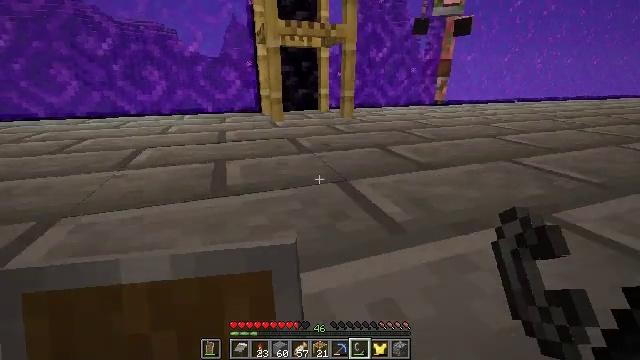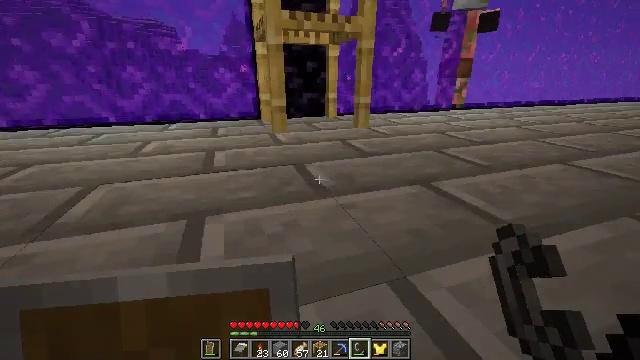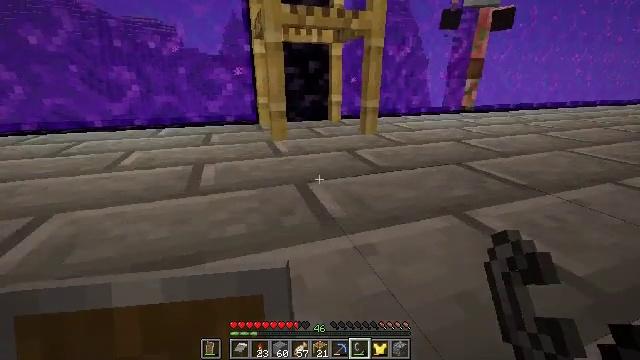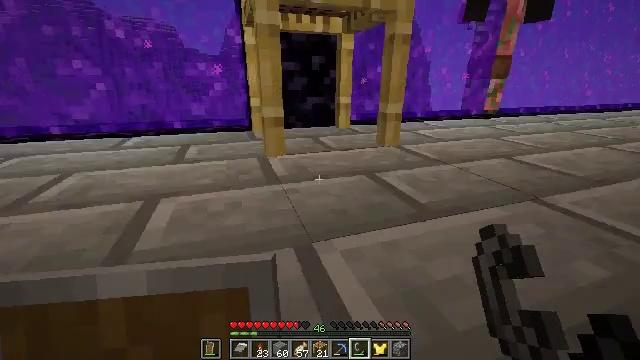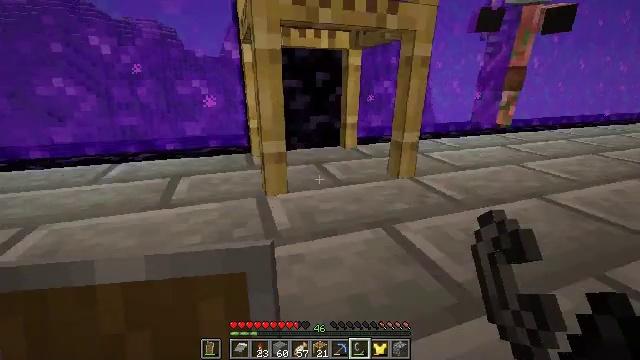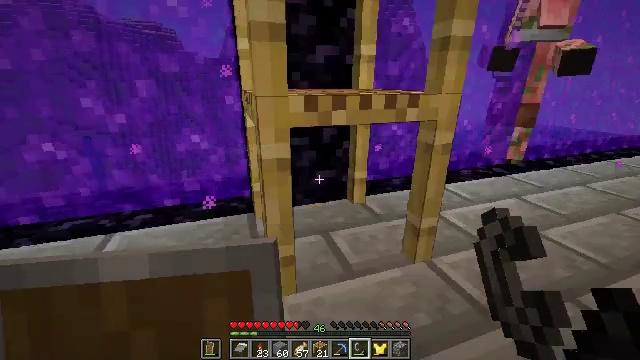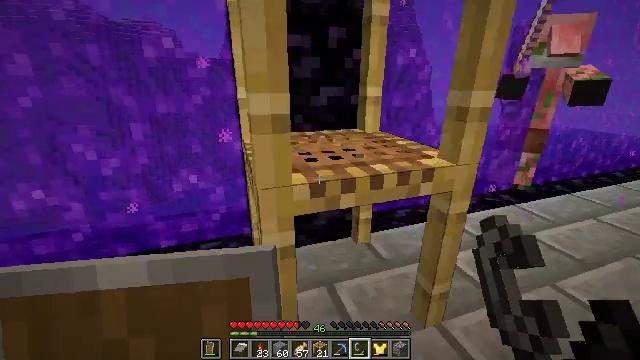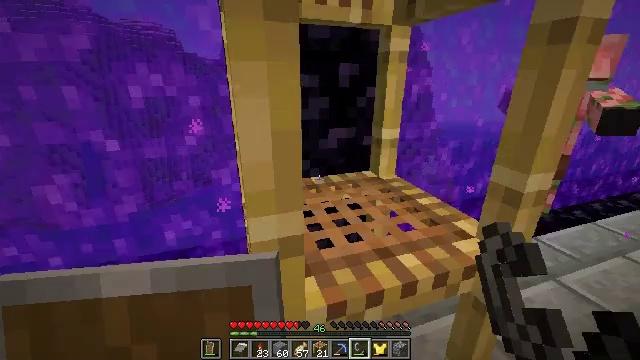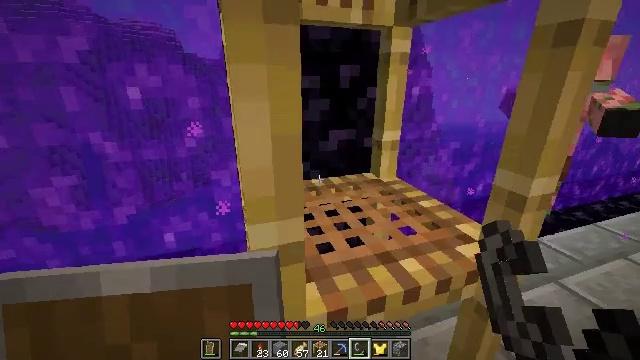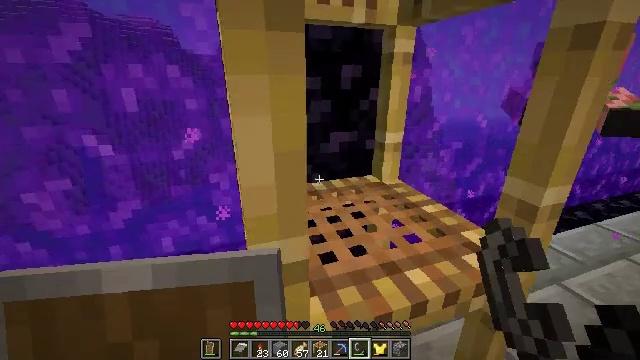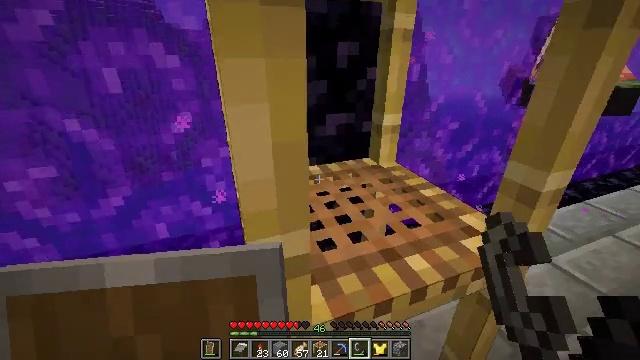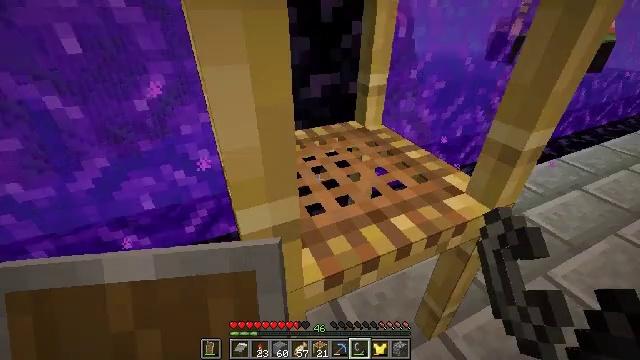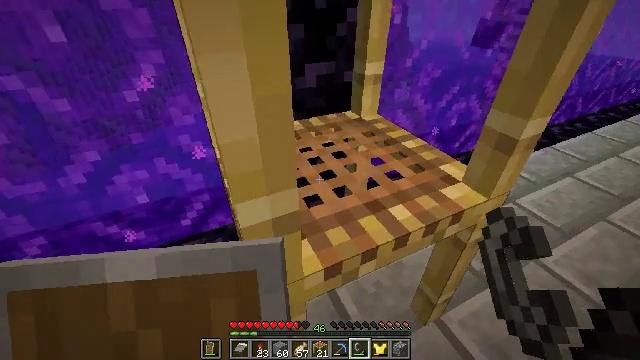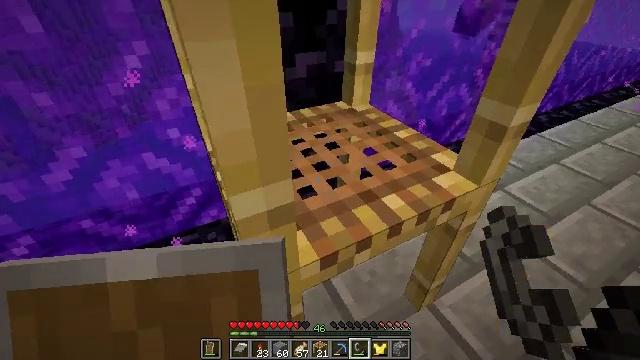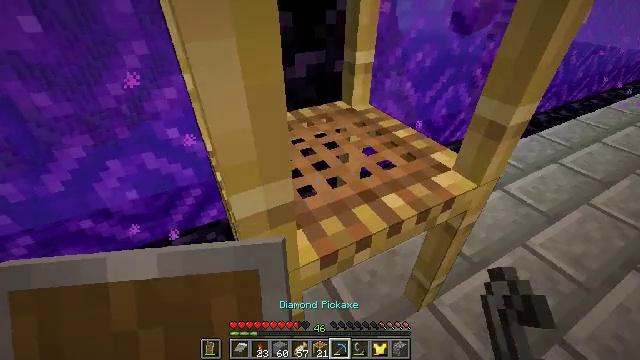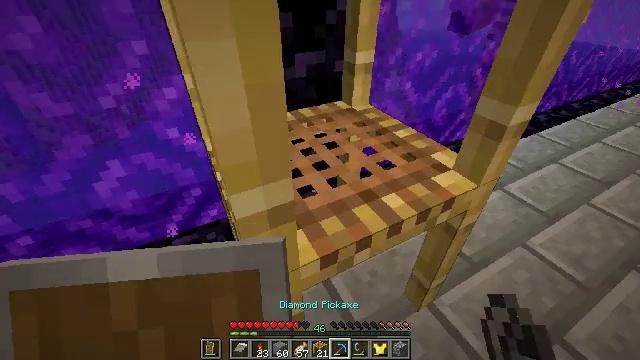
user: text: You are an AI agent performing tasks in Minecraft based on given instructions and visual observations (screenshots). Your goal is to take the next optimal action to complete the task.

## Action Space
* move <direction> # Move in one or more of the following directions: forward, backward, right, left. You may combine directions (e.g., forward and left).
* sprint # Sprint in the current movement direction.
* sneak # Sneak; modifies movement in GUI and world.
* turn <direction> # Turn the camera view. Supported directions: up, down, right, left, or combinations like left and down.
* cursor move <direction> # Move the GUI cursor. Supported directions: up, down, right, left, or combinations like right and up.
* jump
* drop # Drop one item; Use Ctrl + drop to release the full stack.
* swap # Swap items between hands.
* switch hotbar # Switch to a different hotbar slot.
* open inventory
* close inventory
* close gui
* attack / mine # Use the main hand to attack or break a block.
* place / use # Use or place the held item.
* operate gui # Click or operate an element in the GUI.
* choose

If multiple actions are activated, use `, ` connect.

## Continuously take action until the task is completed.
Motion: motion action
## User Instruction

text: Remove the scaffolding structure.
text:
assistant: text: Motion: no_op
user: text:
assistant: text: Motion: no_op
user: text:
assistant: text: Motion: no_op
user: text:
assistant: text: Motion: no_op
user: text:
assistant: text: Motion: no_op
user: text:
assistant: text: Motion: no_op
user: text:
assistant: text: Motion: no_op
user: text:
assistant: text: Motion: no_op
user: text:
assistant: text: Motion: no_op
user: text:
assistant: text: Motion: turn right and down
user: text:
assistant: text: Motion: turn right and down
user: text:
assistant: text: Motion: turn right and down
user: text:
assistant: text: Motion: turn right and down
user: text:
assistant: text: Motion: no_op
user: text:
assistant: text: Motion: no_op
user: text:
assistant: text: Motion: move back and move right
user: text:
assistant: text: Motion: move back and move right
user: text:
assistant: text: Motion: move back and move right, turn left
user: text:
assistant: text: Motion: move right, turn left
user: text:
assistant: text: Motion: turn left
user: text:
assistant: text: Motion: no_op
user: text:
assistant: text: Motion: no_op
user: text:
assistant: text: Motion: turn right
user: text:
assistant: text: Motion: turn right
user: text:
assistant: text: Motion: turn right
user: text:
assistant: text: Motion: turn right
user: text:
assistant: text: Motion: turn right
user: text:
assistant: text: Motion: no_op
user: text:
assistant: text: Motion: turn left and down
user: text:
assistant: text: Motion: no_op